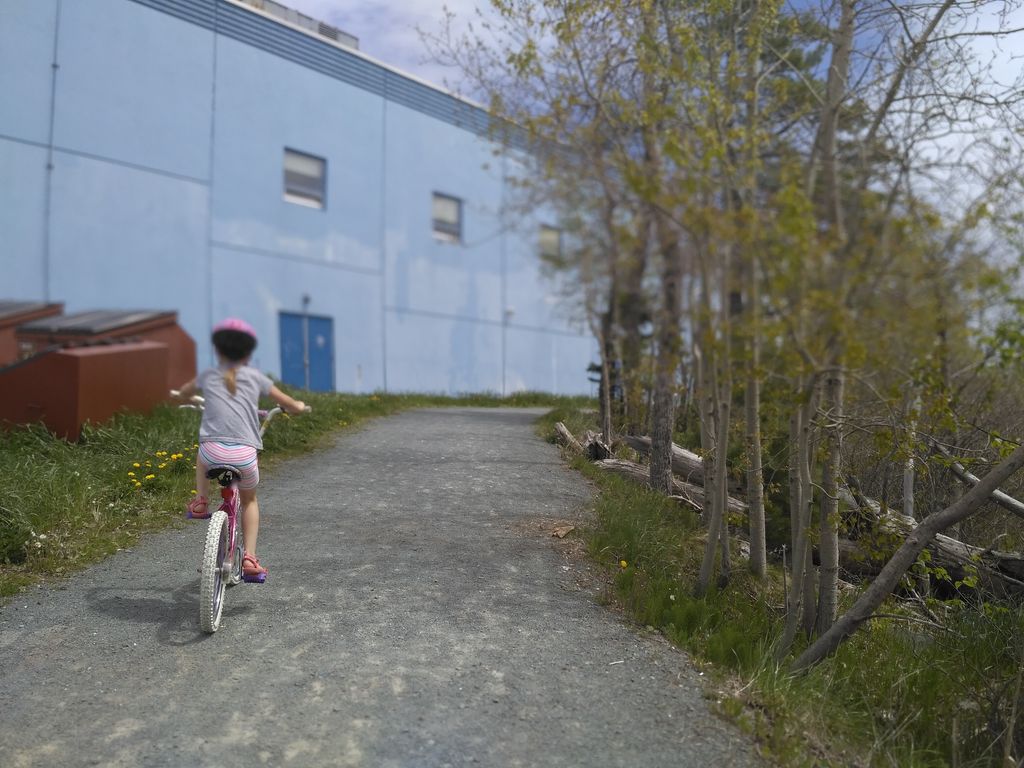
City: halifax